Question: This is a heatmap showing the profit of each employee (rows) for different tasks (columns). Task 1 requires exactly 1 person; Task 2 requires exactly 1 person; Task 3 requires exactly 2 people; Task 4 requires exactly 2 people; Task 5 requires exactly 2 people. Under the constraint that each task must have exactly the required number of people, what is the maximum total profit achievable by assigning employees? Note: All profit values are multiples of 10. Each task's total profit is the sum of the profits contributed by one or more people assigned to that task; not every task must be completed. Each person can be assigned to at most one task.
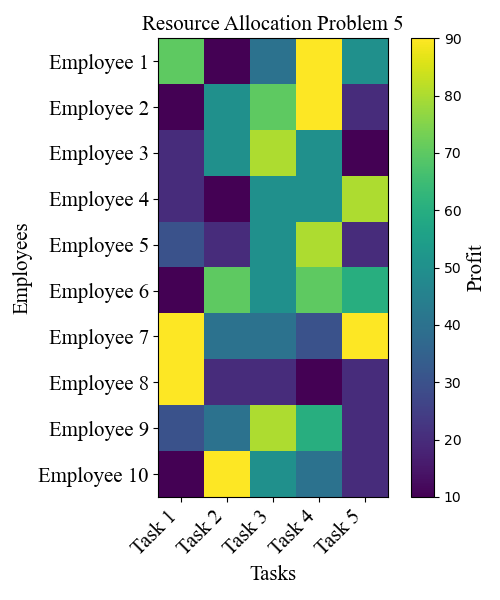
Answer: 690